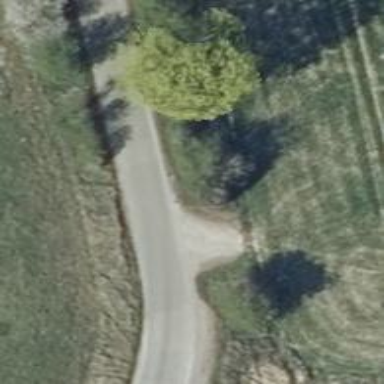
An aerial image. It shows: Passing place on the road.